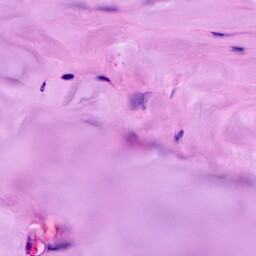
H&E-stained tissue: Breast